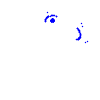
Particle: electron